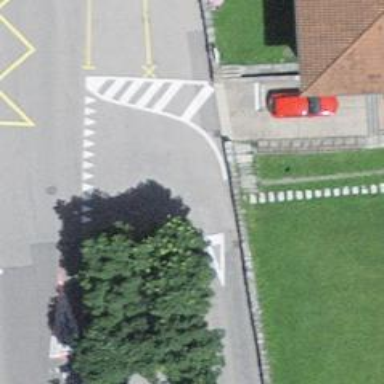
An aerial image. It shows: Road with "give way" sign.